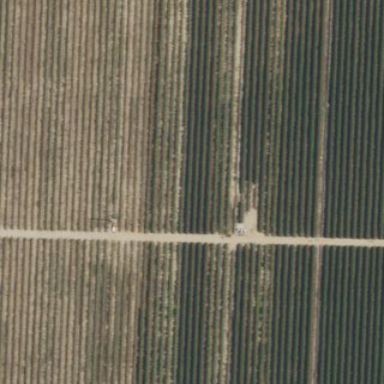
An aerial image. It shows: Vineyard.